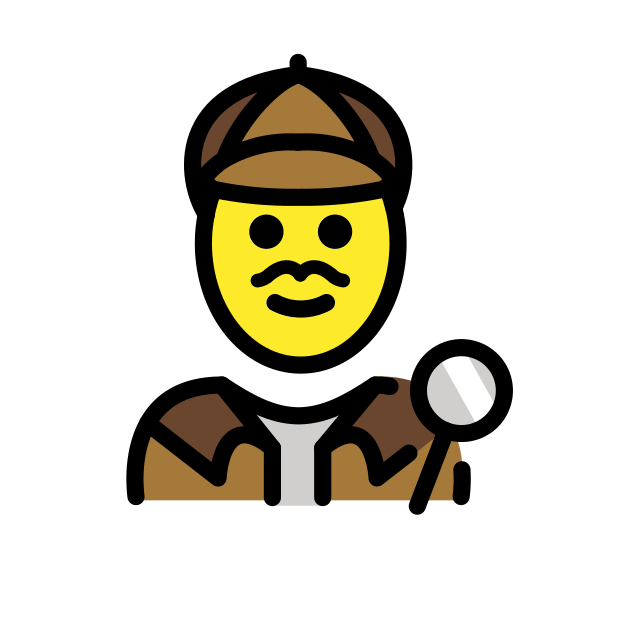
man detective